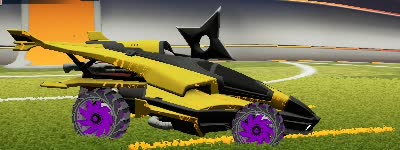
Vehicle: aftershock